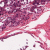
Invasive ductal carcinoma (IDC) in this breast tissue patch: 0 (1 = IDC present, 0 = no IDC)